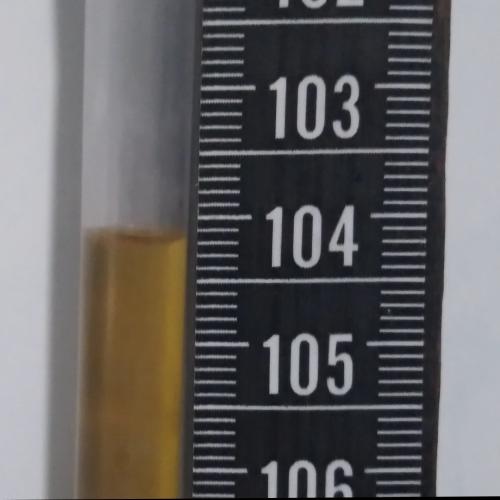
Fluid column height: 104.2 cm